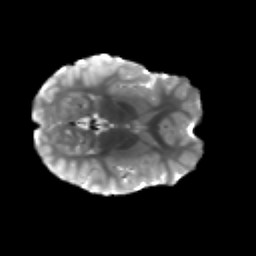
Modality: T2w
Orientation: axial
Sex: female
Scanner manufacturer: siemens
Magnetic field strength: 3 T
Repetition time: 5 s
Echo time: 0.071 s